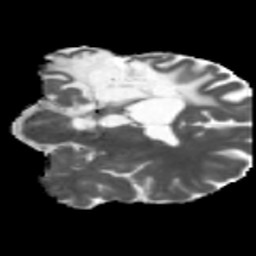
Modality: MD
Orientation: coronal
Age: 41
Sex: male
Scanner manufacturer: siemens
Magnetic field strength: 3 T
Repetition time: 5.47 s
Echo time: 0.0854 s